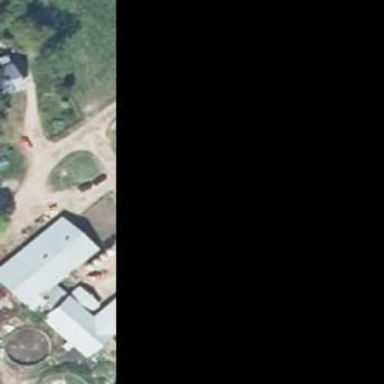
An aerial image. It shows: Cowshed building.